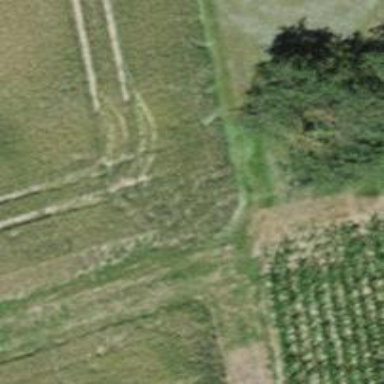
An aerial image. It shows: Grass track with grade4 quality surface.